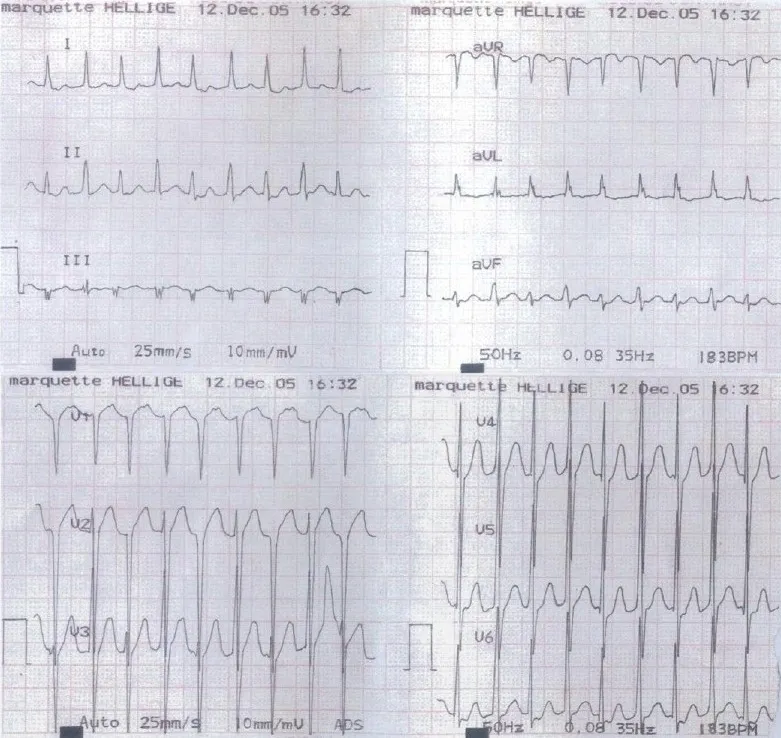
ECG during onset of paroxysmal tachycardia, it's difficult to classify its mechanism whether is AVRT or AVNRT. Abbreviations: AVRT=atrioventricular reentry tachycardia; AVNRT=atrioventricular nodal reentry tachycardia.
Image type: electrography (ekg)